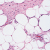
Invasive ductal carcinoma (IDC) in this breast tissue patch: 0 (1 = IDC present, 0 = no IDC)